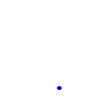
Particle: pion